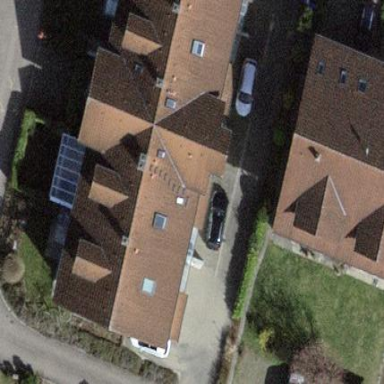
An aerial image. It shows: Terrace building.